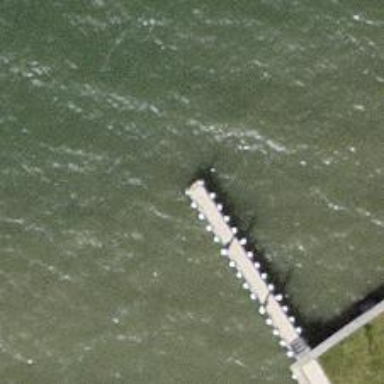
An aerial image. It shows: Man-made pier.